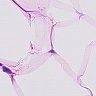
Metastatic tissue present: no